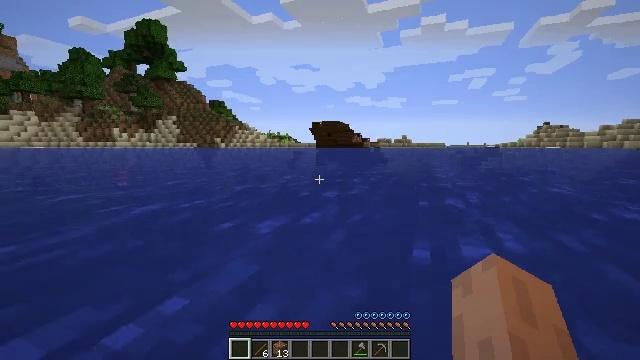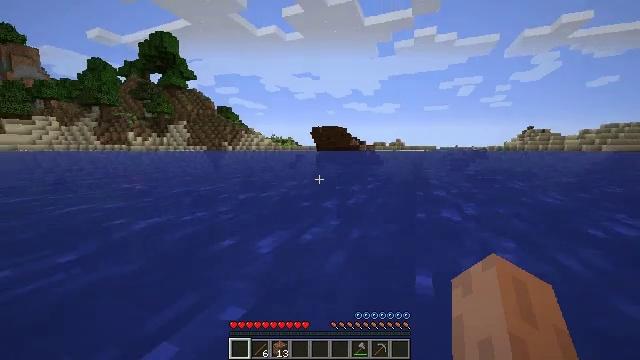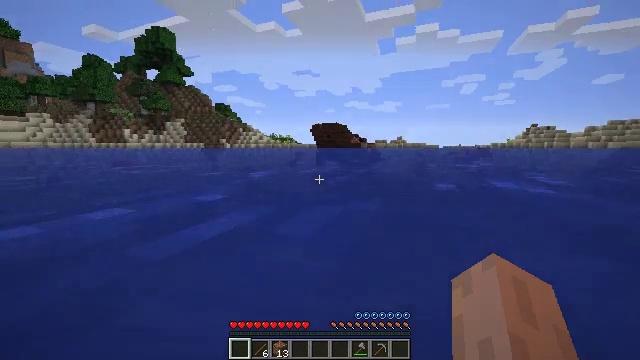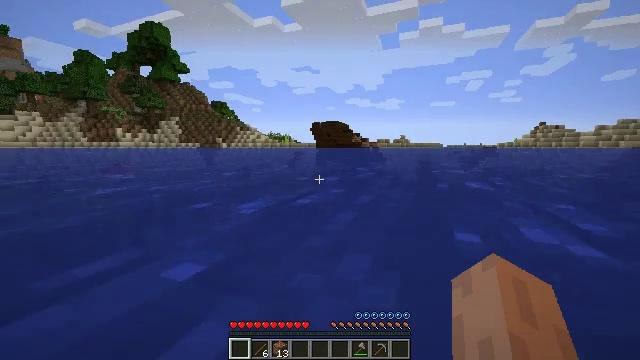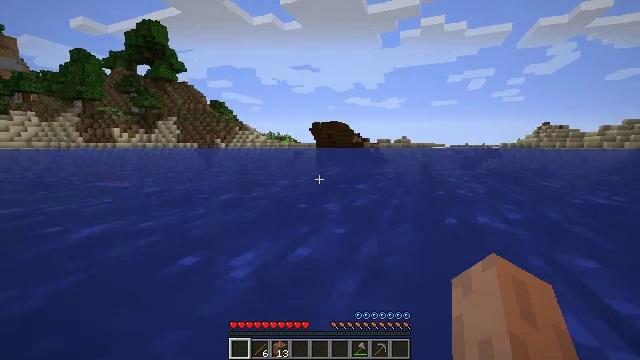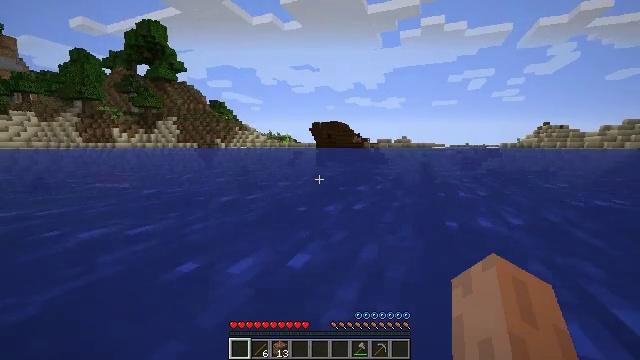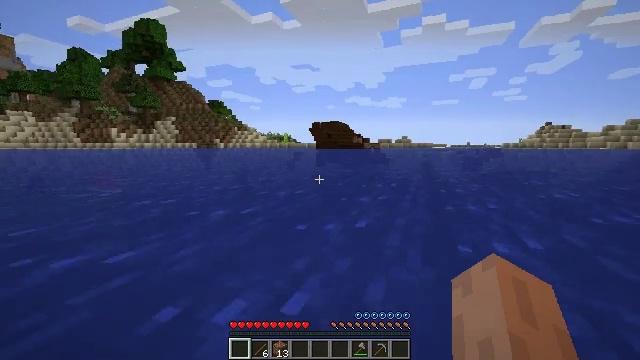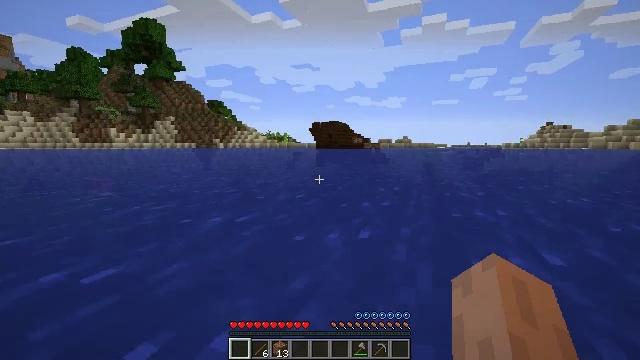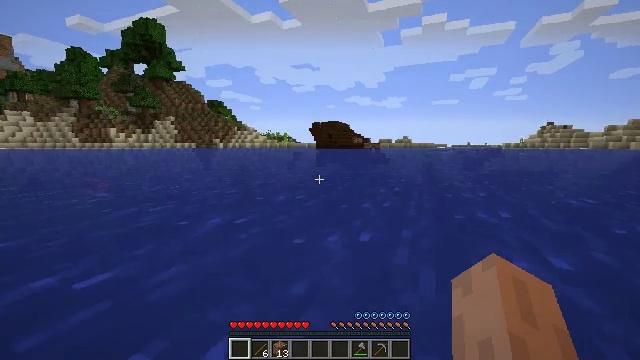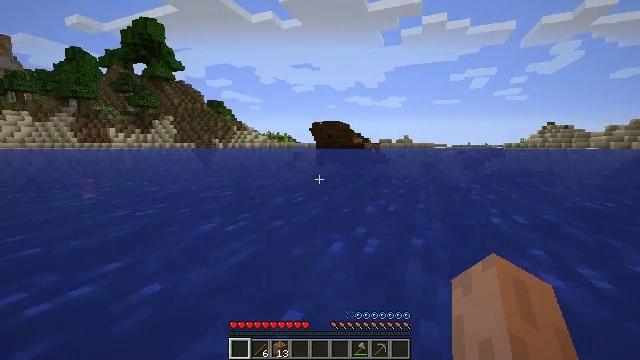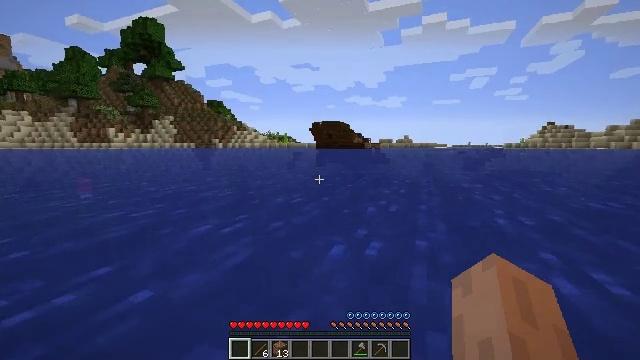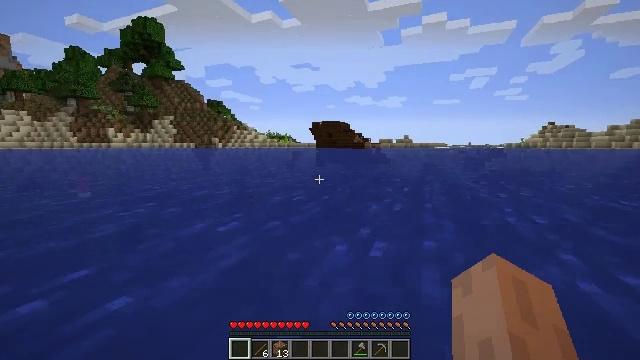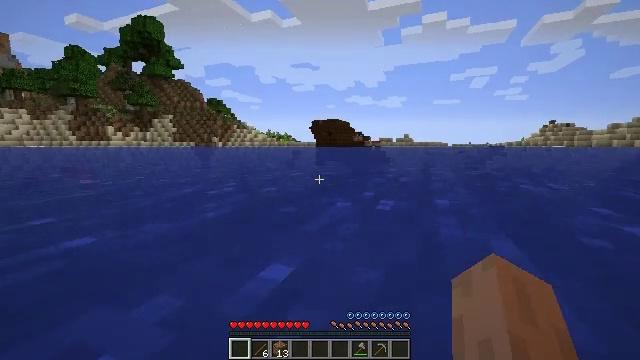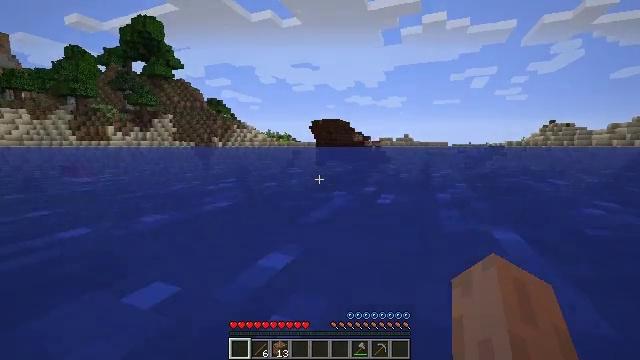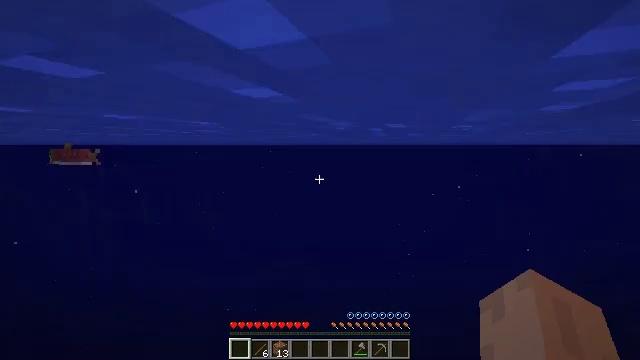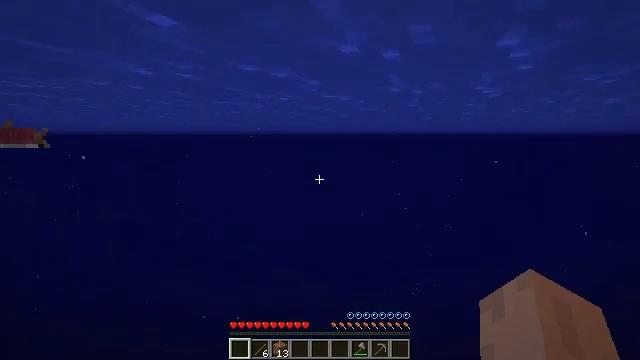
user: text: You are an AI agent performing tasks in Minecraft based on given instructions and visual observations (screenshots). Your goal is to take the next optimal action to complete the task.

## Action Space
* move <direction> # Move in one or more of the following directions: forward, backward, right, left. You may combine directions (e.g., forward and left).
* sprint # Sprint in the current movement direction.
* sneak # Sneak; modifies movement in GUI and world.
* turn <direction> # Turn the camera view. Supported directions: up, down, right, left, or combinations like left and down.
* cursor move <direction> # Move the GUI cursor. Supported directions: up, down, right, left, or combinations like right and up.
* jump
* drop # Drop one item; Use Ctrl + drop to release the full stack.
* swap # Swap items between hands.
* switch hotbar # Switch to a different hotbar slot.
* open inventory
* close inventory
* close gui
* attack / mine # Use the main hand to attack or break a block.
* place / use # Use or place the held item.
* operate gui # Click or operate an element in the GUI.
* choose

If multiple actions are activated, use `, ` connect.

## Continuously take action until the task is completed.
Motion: motion action
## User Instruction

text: Collect the jungle slab by destroying it.
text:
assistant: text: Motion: move forward
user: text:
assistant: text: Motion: move forward
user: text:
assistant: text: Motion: move forward
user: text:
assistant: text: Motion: move forward
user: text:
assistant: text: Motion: move forward
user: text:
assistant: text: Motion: move forward
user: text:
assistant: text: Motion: move forward
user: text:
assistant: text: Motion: move forward
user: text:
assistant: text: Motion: move forward
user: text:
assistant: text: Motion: move forward
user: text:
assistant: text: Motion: move forward, sneak
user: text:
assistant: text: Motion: move forward, sneak
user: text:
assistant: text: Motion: move forward, sneak
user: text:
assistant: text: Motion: move forward, sneak
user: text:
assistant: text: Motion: move forward, sneak
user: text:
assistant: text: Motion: move forward, sneak
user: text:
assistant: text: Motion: move forward, sneak
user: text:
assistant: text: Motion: move forward, sneak
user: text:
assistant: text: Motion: move forward, sneak
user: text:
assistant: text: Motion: move forward
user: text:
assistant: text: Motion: move forward
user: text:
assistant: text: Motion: no_op
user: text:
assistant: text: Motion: no_op
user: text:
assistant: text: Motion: move forward
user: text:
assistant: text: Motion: move forward
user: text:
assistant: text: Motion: move forward
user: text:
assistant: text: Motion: no_op
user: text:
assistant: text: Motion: move forward
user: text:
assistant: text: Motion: move forward
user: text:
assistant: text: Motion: move forward